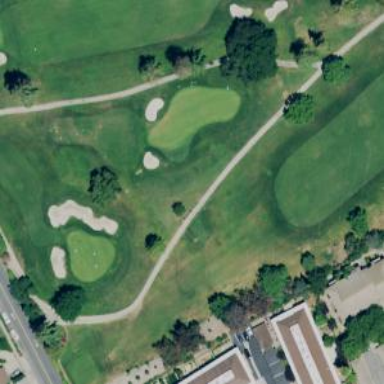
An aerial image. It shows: Service road designated as golf cart path.